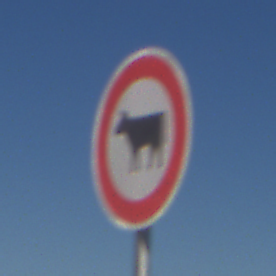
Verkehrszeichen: VerbotViehtrieb
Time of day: MorningAfternoon
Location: Outdoor (RoadRail)
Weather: Clear
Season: NotSpecified
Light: Natural